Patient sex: M
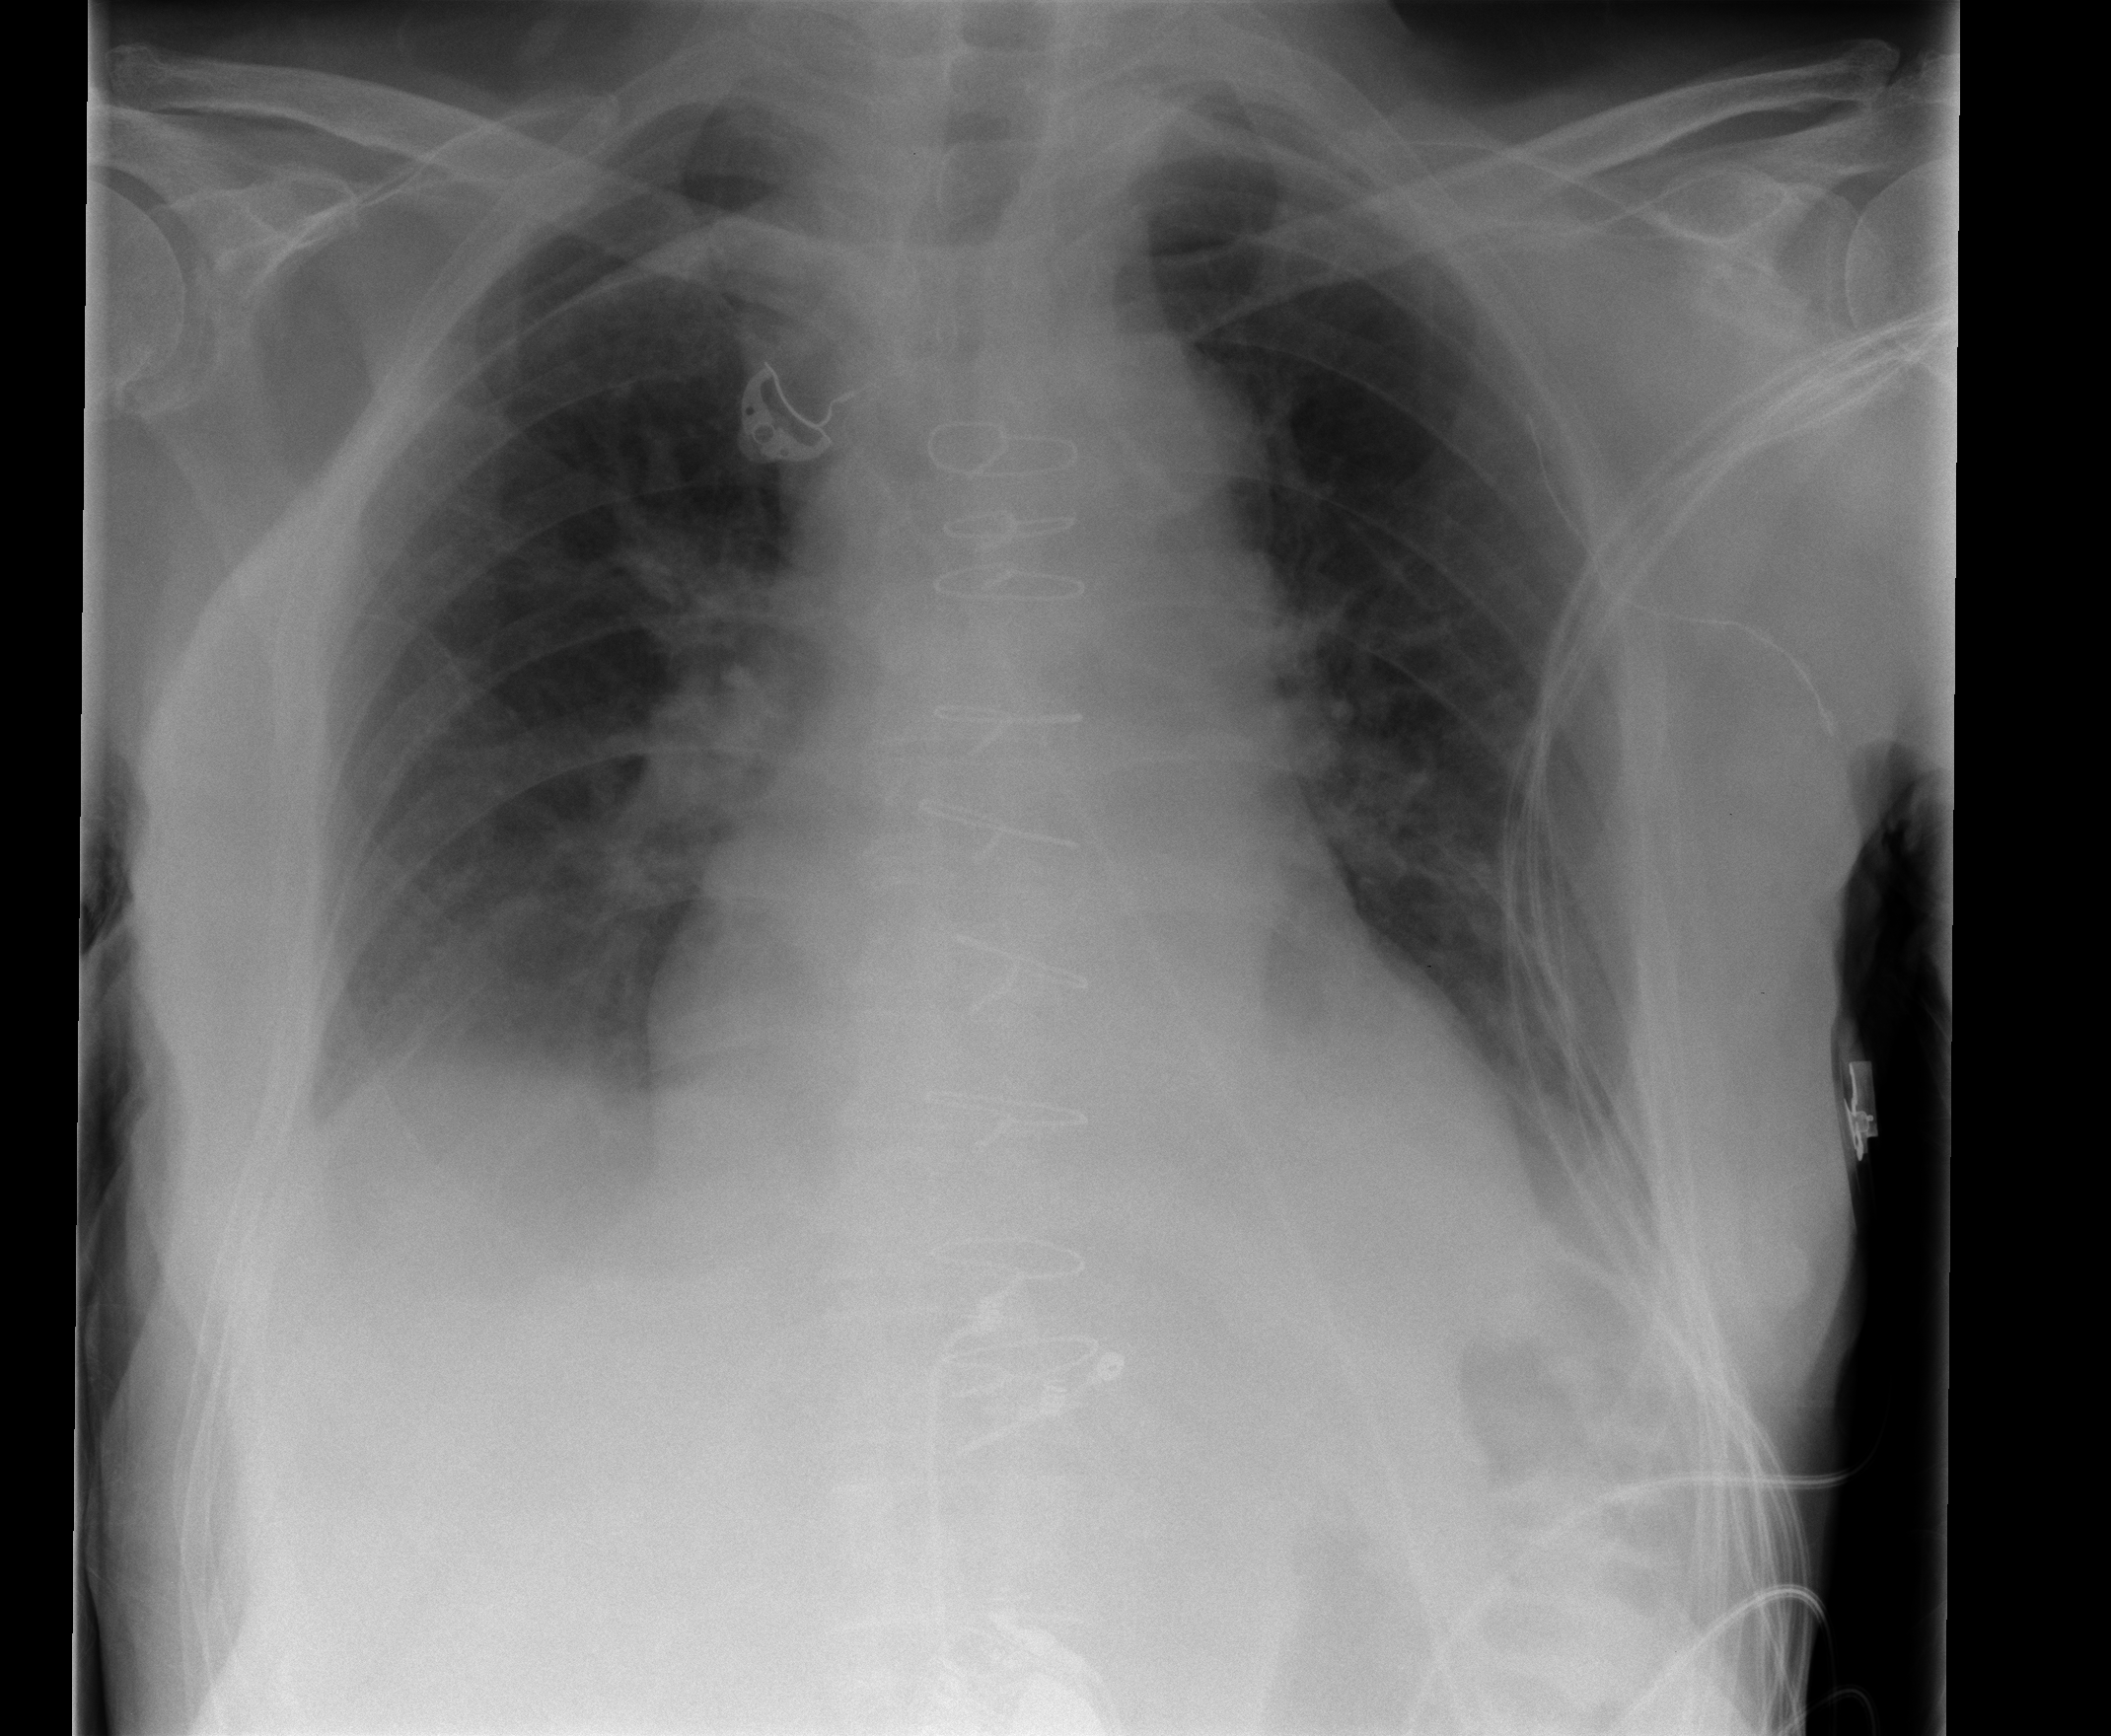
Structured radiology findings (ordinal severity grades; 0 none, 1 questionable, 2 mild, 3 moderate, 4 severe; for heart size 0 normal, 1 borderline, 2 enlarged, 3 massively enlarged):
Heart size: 1
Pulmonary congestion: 0
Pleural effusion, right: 2
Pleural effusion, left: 1
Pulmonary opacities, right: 0
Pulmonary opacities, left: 0
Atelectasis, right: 2
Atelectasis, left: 1